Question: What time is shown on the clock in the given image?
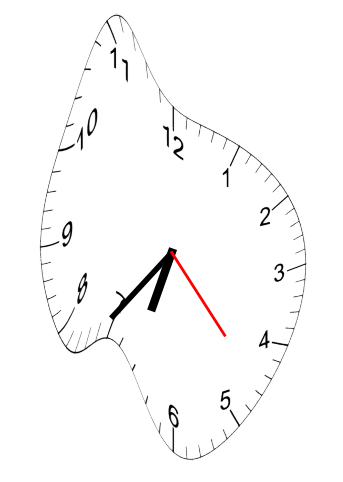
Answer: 06:36:23